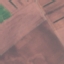
Label: AnnualCrop